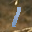
Label: 1